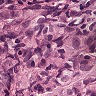
Metastatic tissue present: yes